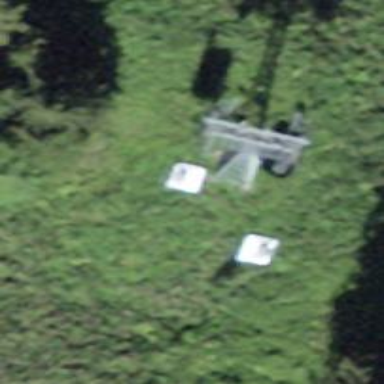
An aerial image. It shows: Pylon for aerialway.